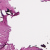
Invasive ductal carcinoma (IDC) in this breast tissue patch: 0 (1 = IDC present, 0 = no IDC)